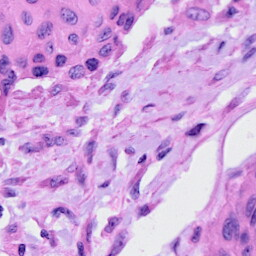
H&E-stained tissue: Cervix